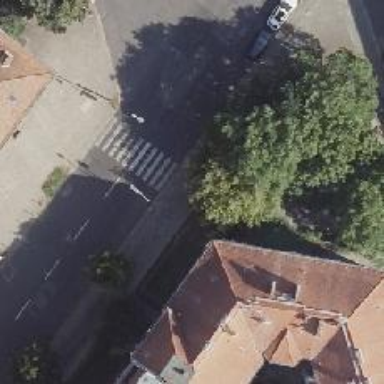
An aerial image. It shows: Marked asphalt footway with zebra crossing.